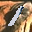
Label: 1